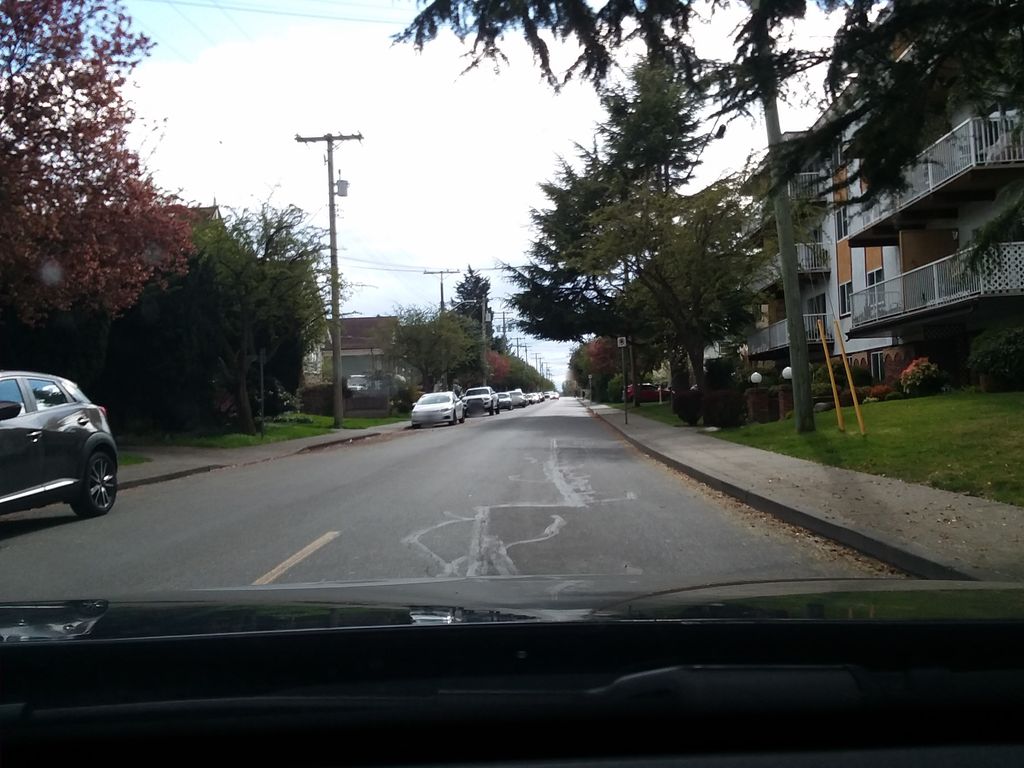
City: victoria